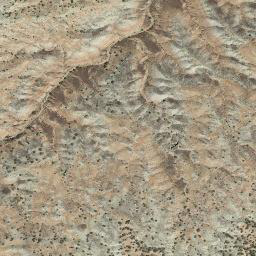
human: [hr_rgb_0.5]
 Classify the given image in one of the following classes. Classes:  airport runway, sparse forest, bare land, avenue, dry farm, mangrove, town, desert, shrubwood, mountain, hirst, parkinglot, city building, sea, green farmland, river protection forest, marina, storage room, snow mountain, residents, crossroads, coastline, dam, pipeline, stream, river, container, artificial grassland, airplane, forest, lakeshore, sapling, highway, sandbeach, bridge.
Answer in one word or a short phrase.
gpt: mountain